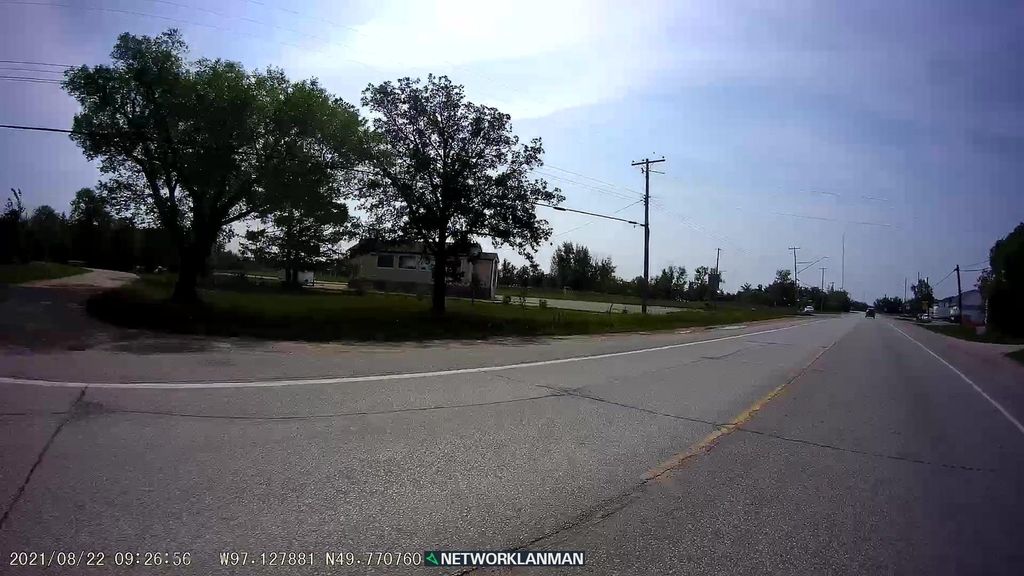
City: winnipeg